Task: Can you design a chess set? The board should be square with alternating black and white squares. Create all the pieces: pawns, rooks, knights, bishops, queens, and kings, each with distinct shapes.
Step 5443:
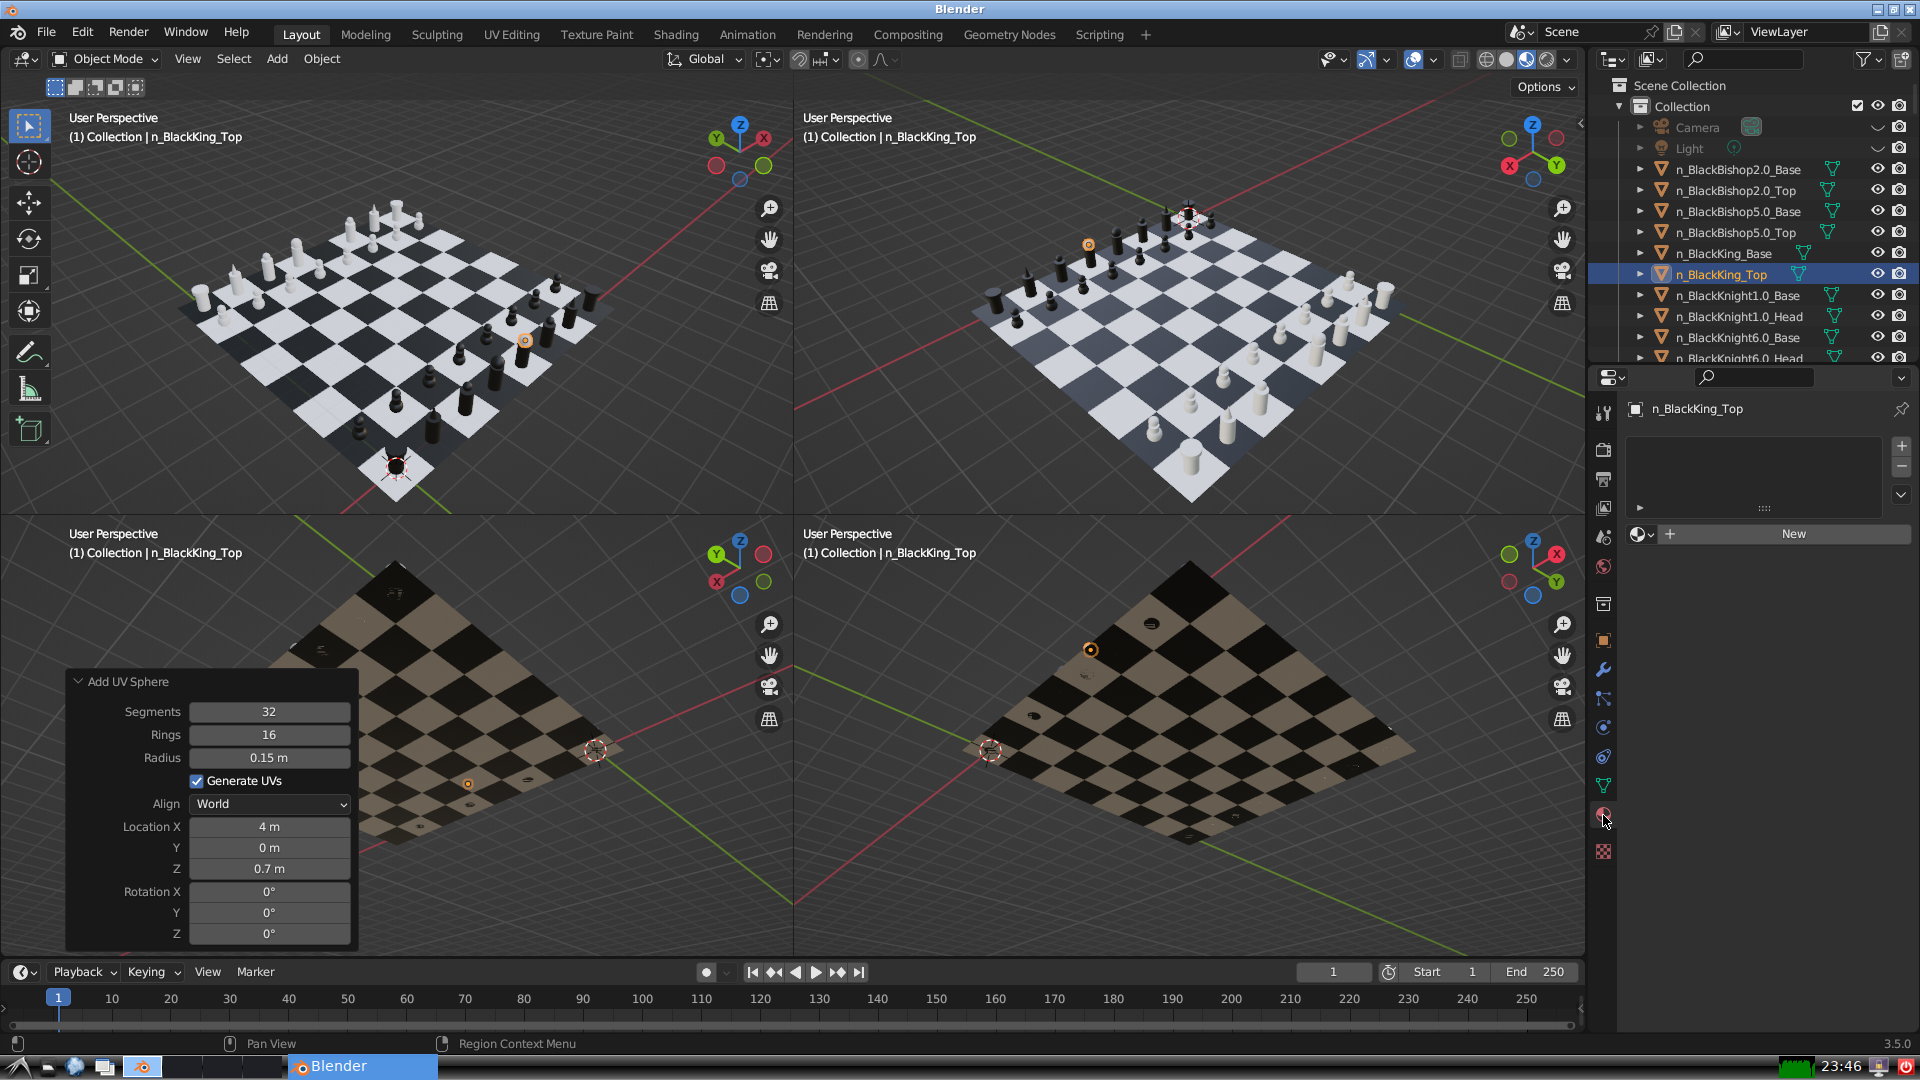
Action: {"mouse_move": [1636, 534]}